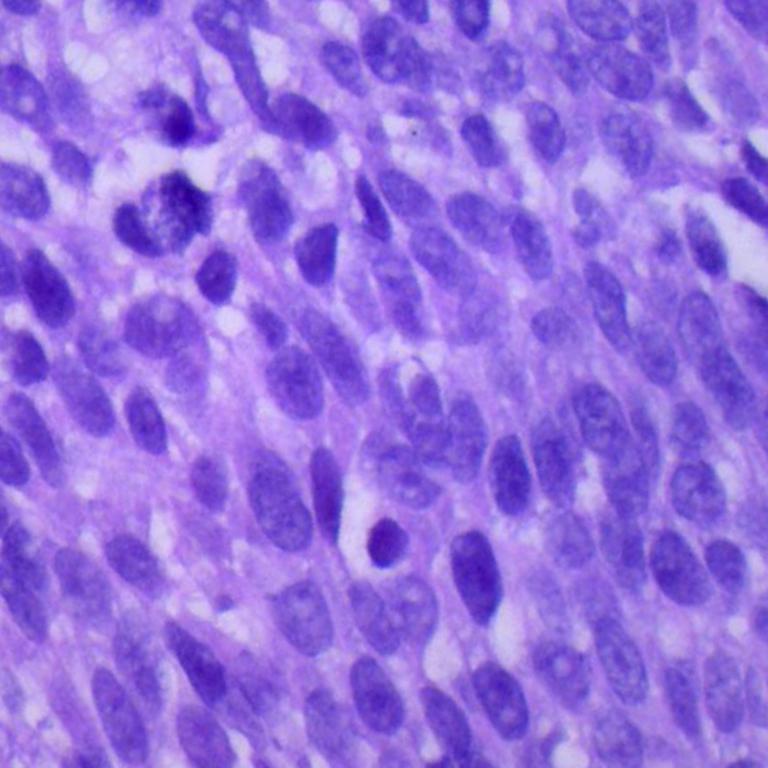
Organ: lung
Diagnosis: squamous carcinomas